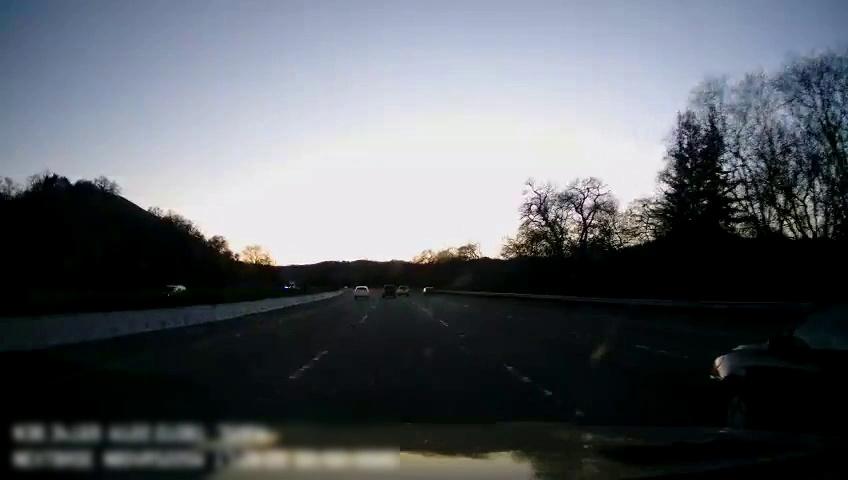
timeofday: Day
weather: Cloudy
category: Drivable Space
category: Vehicles | SUV
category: Vehicles | Van
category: Vehicles | Truck
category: Vehicles | SUV
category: Vehicles | Car
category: Vehicles | Car
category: Lanes | Current Lane
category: Lanes | Current Lane
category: Lanes | Alternate Lane